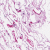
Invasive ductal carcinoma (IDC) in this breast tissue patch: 0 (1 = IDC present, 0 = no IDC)